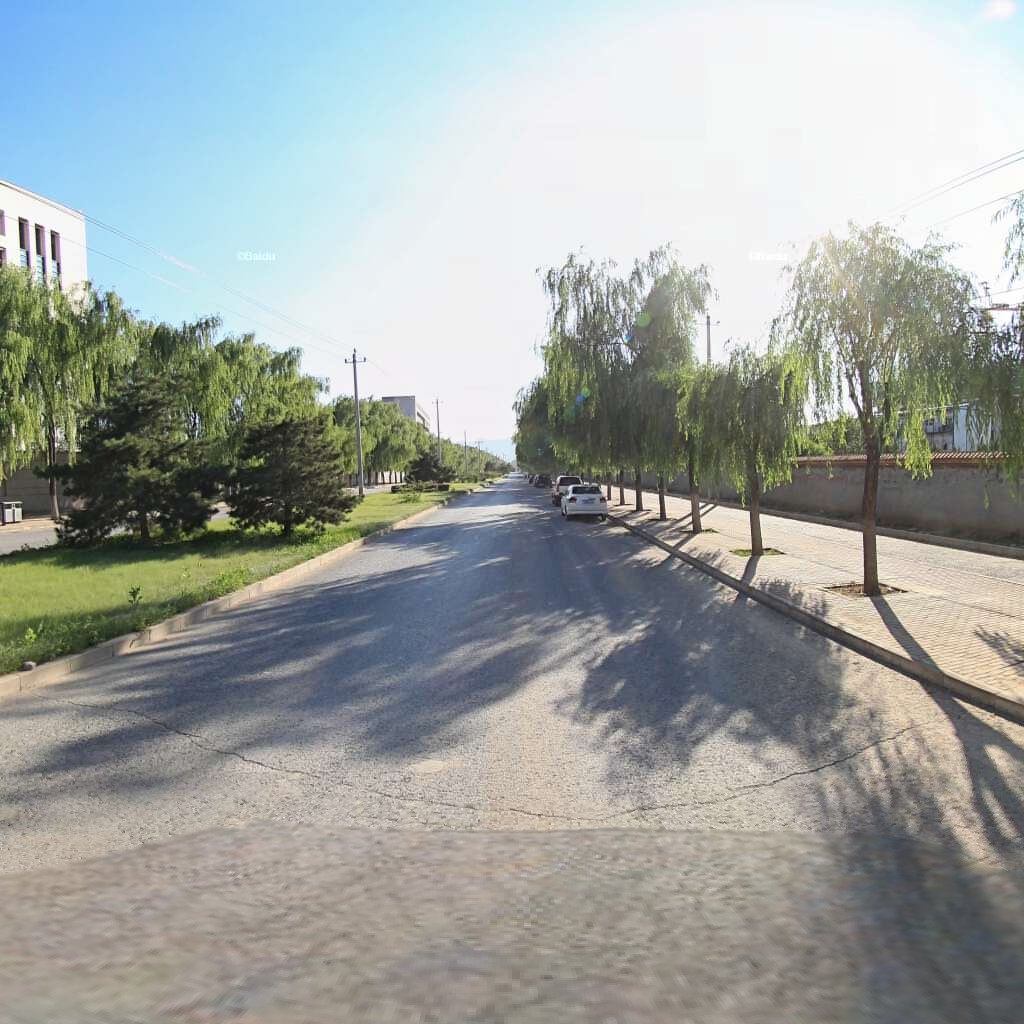
Region: Haidian
Road damage annotations: transverse crack